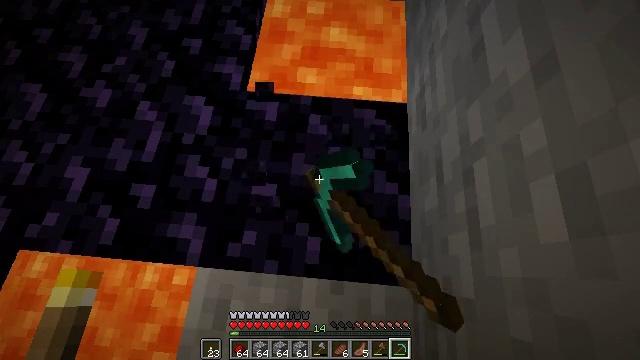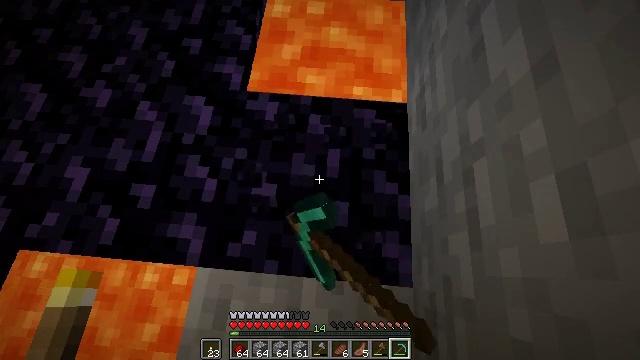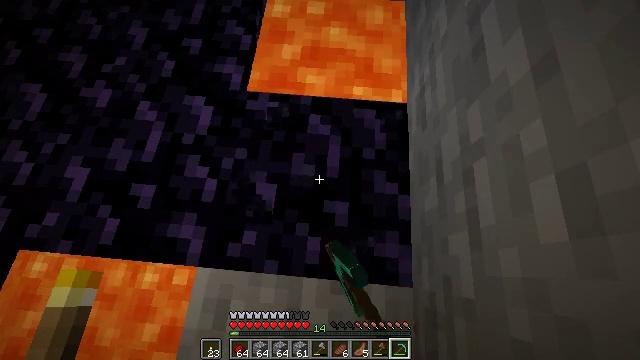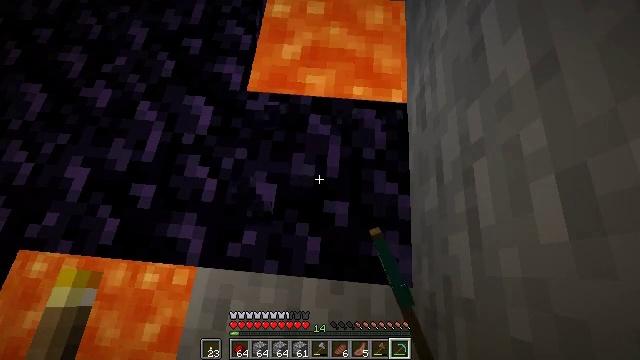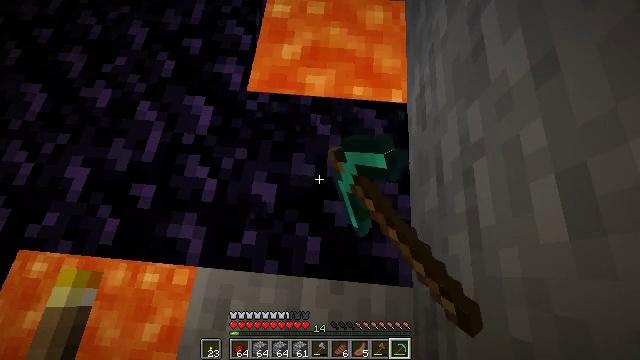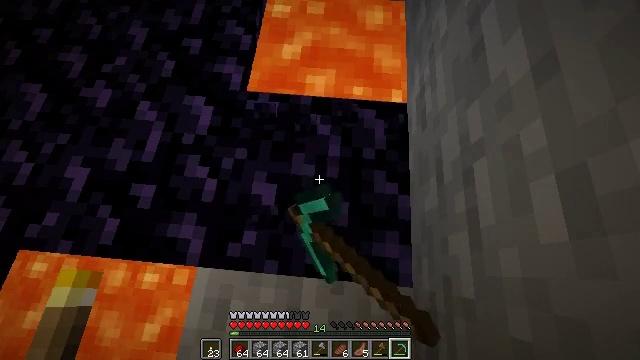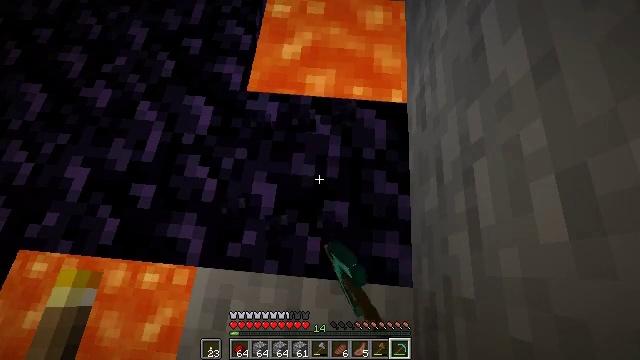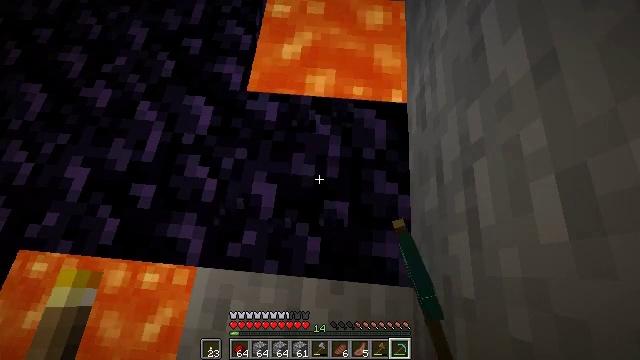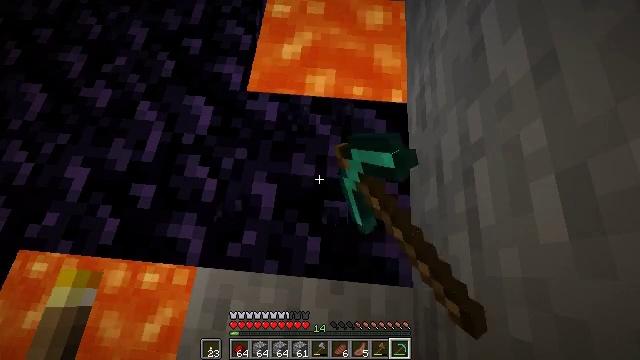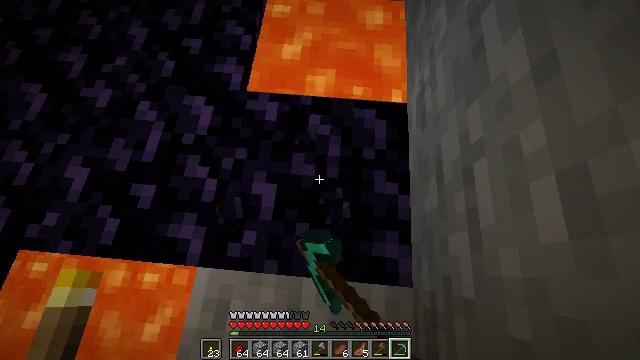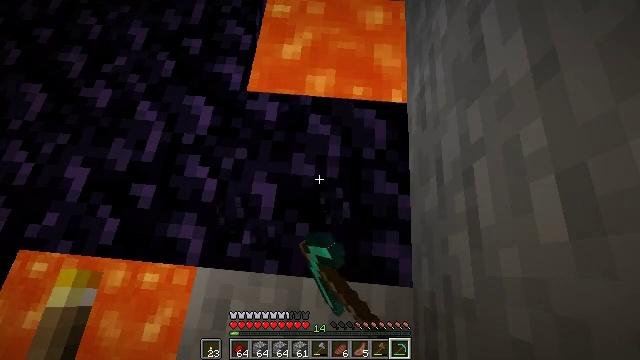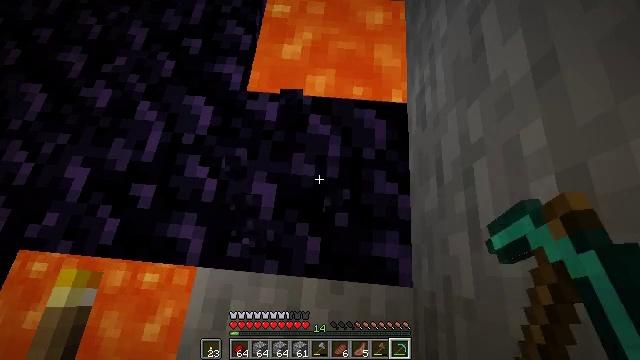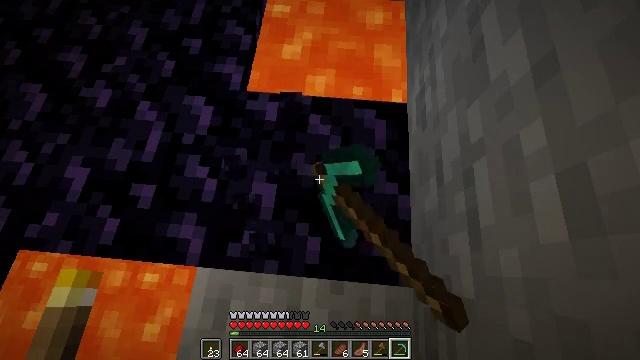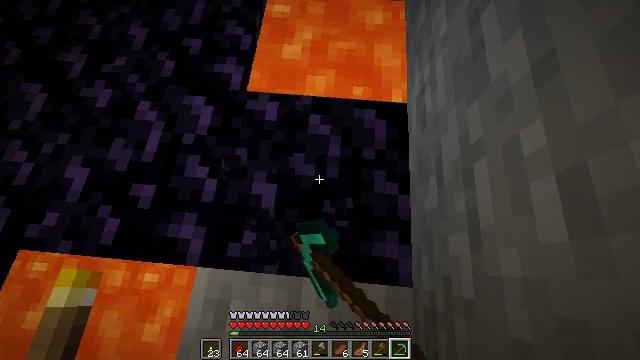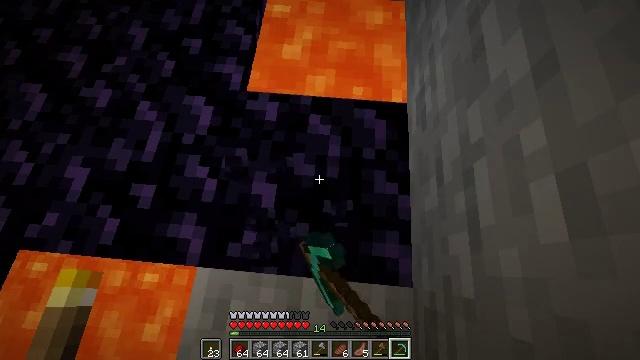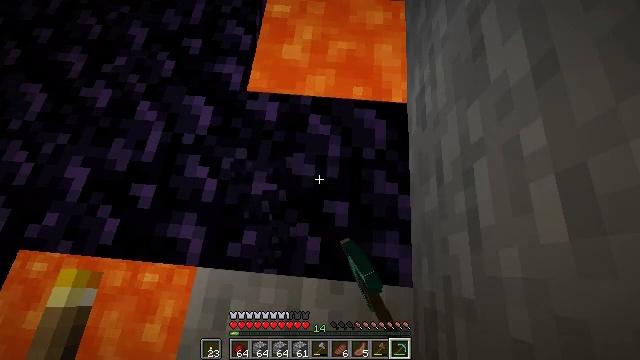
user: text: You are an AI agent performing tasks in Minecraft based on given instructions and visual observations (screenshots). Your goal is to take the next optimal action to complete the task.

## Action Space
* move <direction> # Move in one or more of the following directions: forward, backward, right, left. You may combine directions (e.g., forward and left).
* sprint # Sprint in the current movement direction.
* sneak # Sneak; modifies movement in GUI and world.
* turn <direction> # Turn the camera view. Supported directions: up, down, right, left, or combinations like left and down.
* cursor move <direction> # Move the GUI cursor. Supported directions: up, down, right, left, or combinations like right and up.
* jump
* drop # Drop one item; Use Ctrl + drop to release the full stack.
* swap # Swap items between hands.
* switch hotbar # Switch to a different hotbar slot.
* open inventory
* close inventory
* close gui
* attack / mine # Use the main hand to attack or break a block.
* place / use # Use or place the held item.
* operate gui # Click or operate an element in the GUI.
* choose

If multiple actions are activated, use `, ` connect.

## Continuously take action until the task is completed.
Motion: motion action
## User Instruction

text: Mine the tough obsidian.
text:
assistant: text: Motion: sneak, attack / mine
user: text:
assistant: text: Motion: sneak, attack / mine
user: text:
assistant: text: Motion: sneak, attack / mine
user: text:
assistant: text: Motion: sneak, attack / mine
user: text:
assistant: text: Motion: sneak, attack / mine
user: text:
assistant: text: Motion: sneak, attack / mine
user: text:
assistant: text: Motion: sneak, attack / mine
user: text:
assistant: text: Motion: sneak, attack / mine
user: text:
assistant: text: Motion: sneak, attack / mine
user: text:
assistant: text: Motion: sneak, attack / mine
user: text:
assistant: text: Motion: sneak, attack / mine
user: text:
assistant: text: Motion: sneak, attack / mine
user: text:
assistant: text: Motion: sneak, attack / mine
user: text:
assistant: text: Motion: sneak, attack / mine
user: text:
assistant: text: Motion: sneak, attack / mine
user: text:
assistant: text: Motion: sneak, attack / mine
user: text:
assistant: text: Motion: sneak, attack / mine
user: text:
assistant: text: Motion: sneak, attack / mine
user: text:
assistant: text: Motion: sneak, attack / mine
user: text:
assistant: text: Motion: sneak, attack / mine
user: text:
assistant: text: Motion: sneak, attack / mine
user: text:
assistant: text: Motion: sneak, attack / mine
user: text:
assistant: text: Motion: sneak, attack / mine
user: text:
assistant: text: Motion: sneak, attack / mine
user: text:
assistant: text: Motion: sneak, attack / mine
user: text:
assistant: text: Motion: sneak, attack / mine
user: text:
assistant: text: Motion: sneak, attack / mine
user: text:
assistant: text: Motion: sneak, attack / mine
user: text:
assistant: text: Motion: sneak, attack / mine
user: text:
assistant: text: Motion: sneak, attack / mine